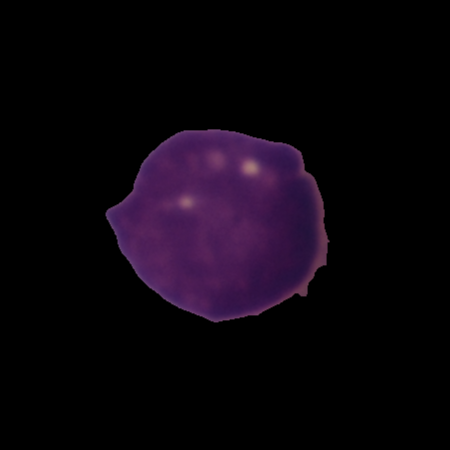
Label: healthy